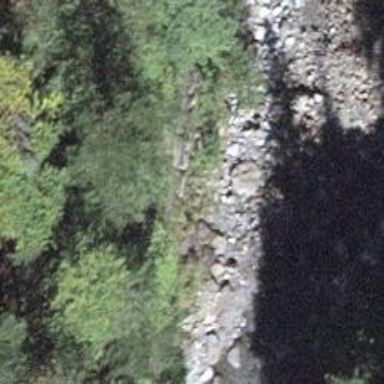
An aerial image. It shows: Track road on bridge.